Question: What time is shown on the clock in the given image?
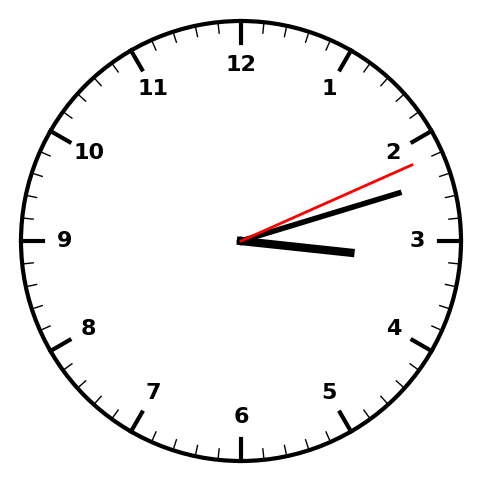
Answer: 03:12:11